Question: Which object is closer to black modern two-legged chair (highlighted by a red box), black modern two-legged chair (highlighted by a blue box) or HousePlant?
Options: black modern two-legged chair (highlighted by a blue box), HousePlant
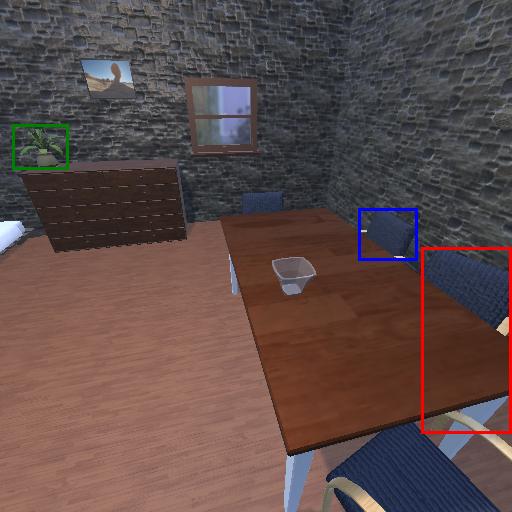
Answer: black modern two-legged chair (highlighted by a blue box)